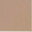
Piece: xx